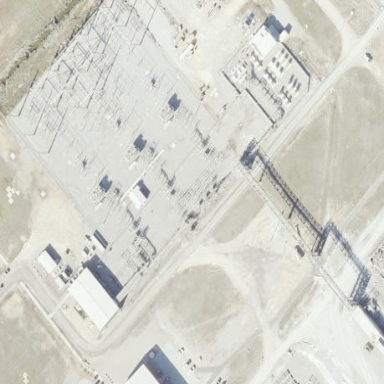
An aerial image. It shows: Industrial substation surrounded by fence.